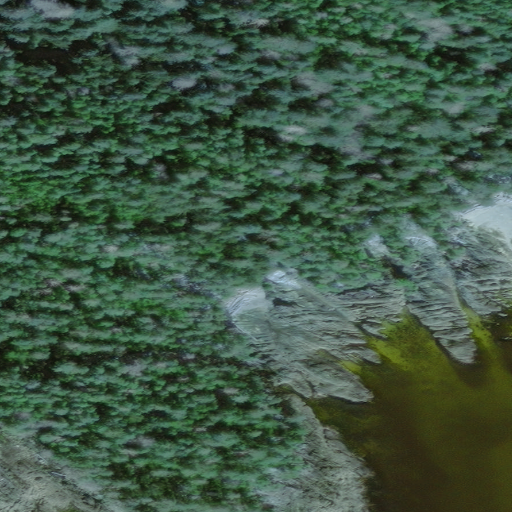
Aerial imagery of cape in Alaska named Kaigani Point containing only unknown